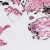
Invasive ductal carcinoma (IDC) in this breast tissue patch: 1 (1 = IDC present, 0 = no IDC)